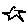
Label: star